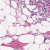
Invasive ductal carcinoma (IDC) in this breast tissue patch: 1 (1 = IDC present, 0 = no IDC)